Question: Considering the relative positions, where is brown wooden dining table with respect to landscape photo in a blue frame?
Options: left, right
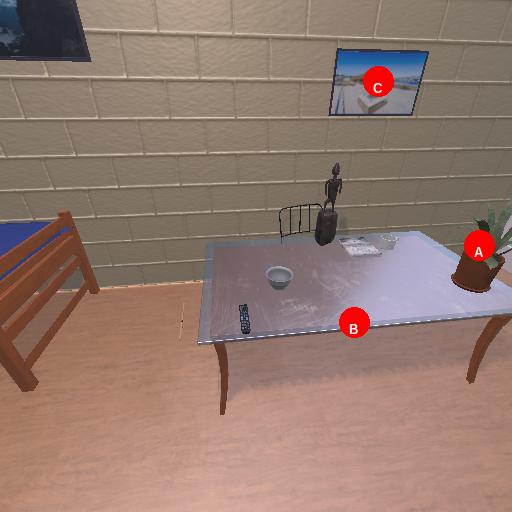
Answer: left